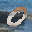
Label: 0